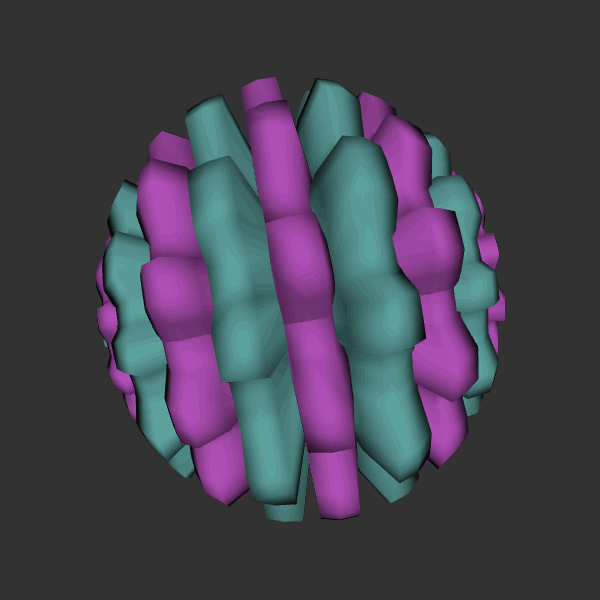
Background: dark